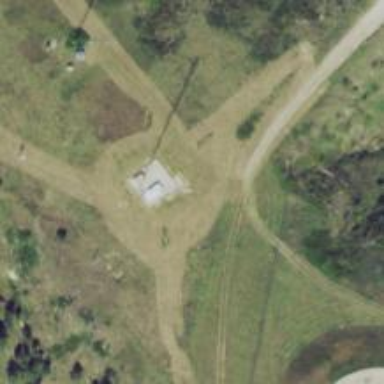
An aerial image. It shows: Man-made mast used for communication purposes.